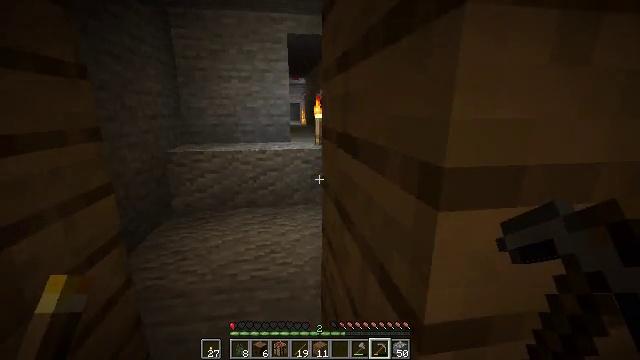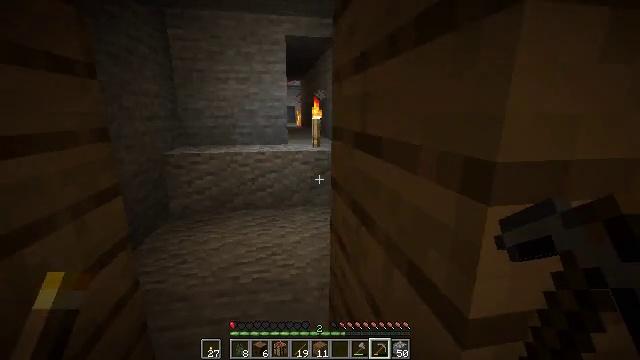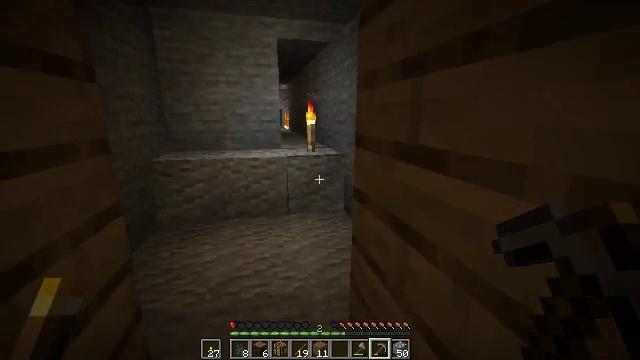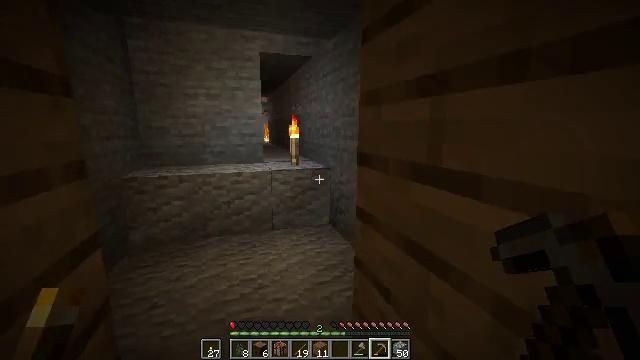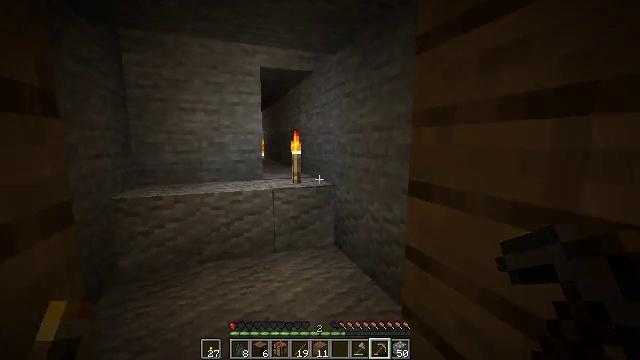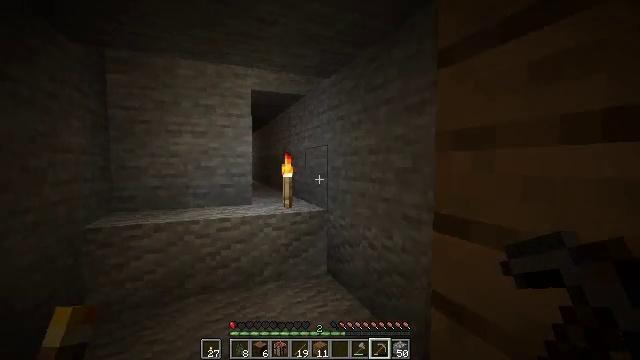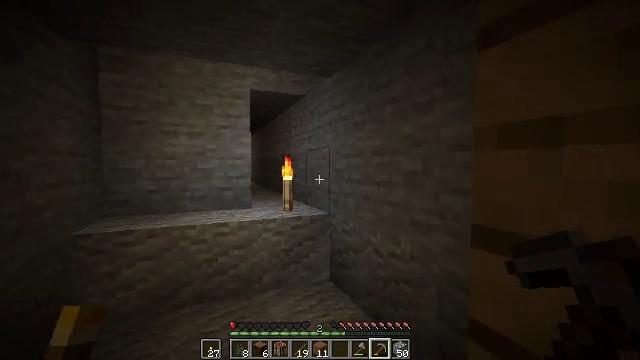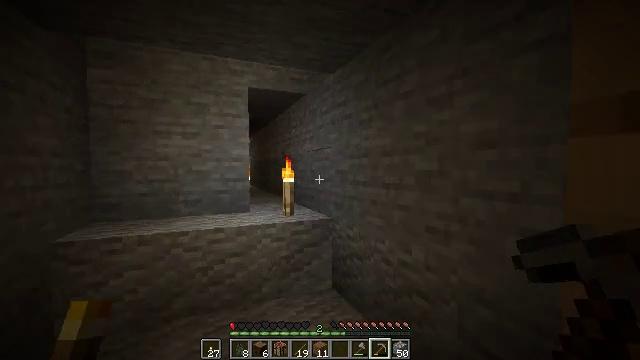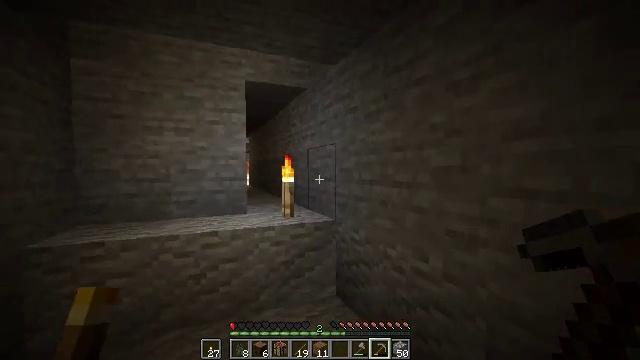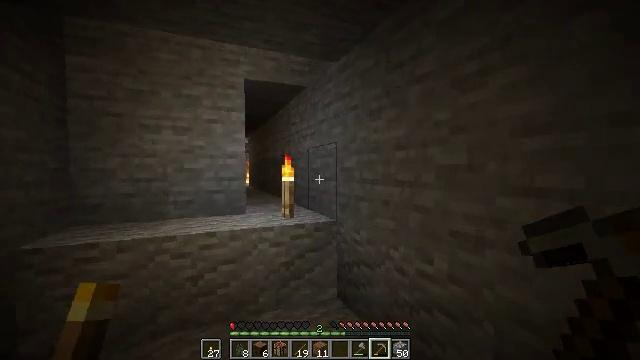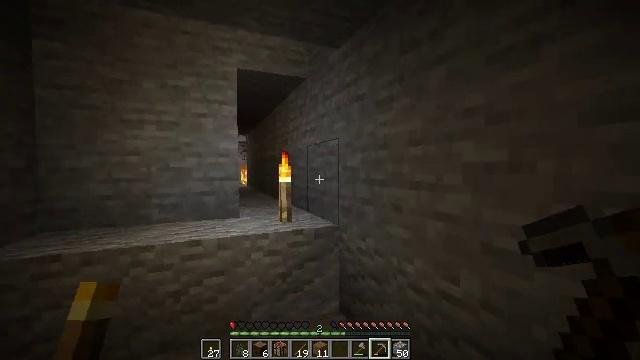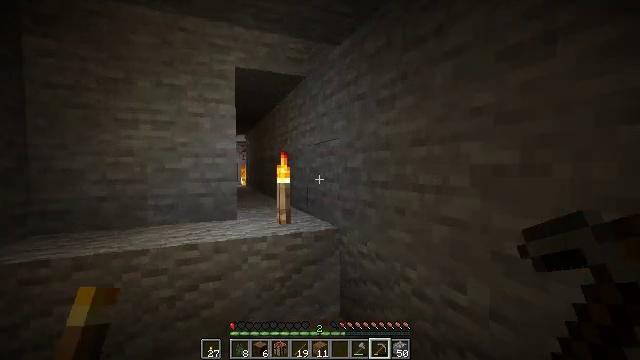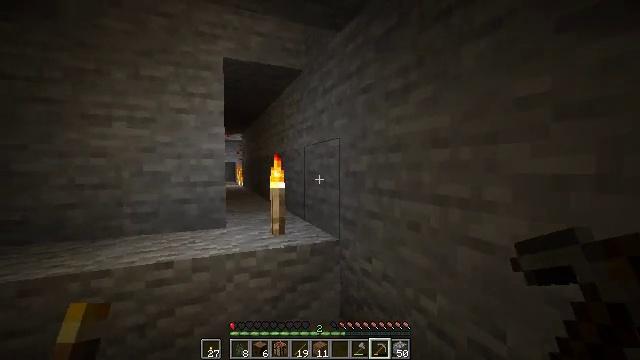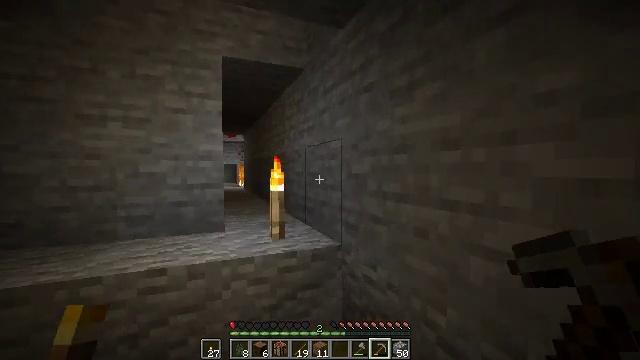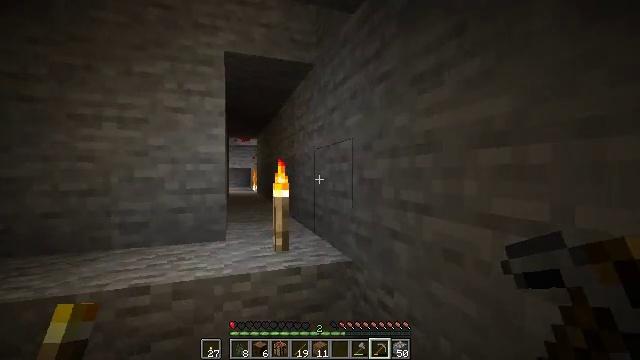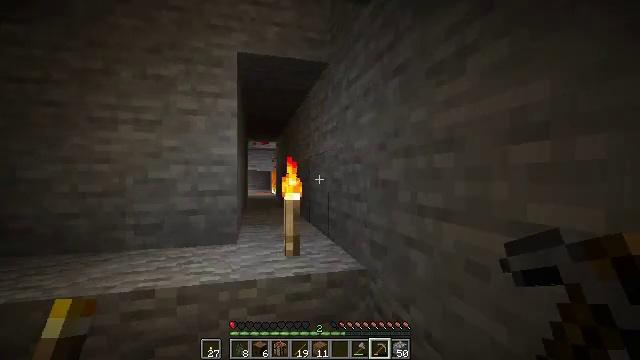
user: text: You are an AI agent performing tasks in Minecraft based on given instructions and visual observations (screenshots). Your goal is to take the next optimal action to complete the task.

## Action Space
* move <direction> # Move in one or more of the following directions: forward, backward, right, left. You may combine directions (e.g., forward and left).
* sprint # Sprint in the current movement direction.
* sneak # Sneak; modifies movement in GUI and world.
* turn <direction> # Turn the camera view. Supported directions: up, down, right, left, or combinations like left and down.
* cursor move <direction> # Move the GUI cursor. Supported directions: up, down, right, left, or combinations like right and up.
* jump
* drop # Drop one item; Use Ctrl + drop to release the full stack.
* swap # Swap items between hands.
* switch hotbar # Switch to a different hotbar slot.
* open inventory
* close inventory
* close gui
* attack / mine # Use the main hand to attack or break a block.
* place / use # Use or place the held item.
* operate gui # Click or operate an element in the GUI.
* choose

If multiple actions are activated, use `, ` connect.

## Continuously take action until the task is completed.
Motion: motion action
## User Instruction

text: Extinguish the fire.
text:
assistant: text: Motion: move forward and move left, turn right
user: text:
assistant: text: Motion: move forward and move left, turn right
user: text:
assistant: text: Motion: move forward and move left, turn right and up
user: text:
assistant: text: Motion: move forward, turn right and up
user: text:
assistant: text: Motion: move forward, turn right and up
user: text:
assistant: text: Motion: move forward
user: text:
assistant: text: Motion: move forward
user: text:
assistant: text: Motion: move forward
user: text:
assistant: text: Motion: move forward
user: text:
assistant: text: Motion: move forward
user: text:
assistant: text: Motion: move forward
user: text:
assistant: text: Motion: move forward
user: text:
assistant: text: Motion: move forward
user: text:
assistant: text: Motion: move forward and move right, turn left
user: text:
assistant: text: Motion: move forward and move right, turn left
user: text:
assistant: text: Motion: move forward and move right, turn left
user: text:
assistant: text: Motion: move forward and move right
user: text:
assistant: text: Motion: move forward
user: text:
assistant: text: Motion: move forward, turn left
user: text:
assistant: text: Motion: move forward, turn left
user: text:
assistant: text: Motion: move forward, turn left and down, jump
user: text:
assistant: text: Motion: move forward, turn left, jump
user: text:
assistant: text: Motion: move forward, jump
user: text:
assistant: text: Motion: move forward, jump
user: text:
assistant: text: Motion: move forward, jump
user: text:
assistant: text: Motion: move forward, jump
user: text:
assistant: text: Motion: move forward
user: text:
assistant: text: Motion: move forward
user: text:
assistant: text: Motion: move forward
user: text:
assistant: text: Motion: move forward